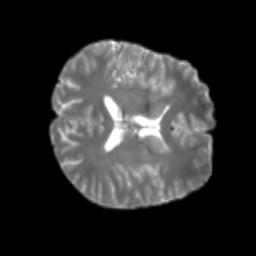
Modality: T2w
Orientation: axial
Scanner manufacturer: siemens
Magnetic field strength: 3 T
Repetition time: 4 s
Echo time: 0.0594 s